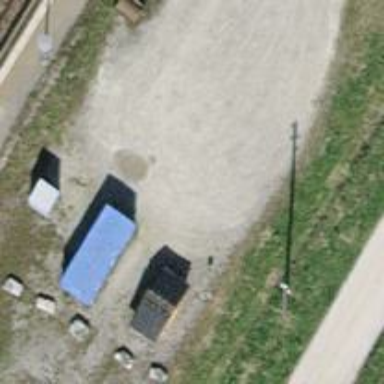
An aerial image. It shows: Recycling container at amenity designated for recycling.